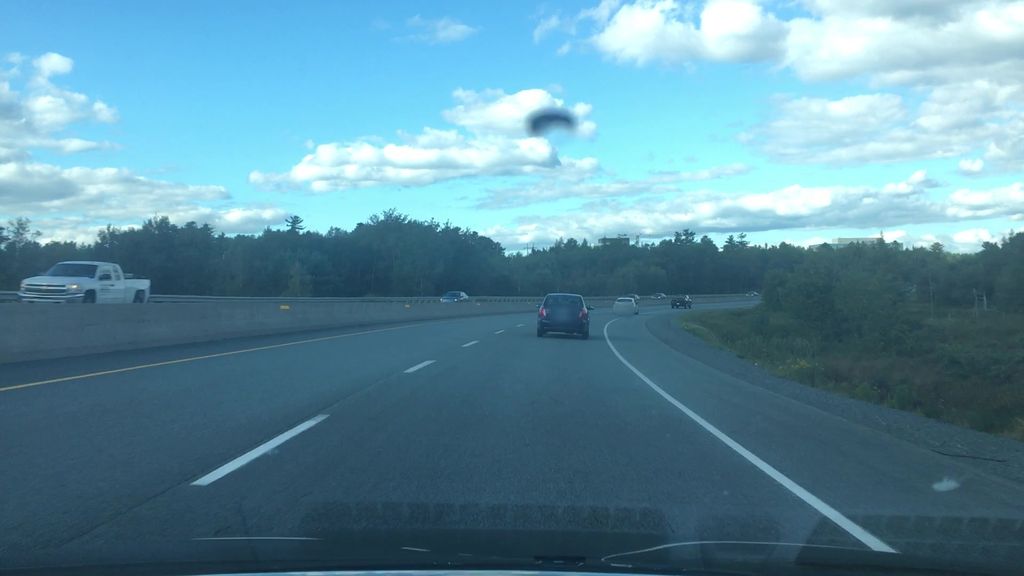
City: halifax